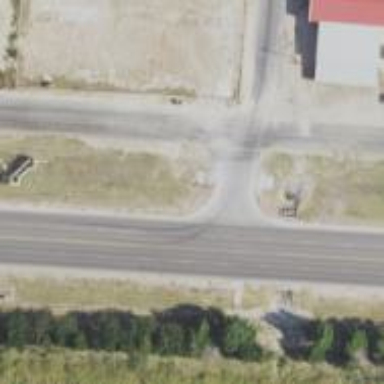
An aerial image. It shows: Asphalt road designated as trunk highway.